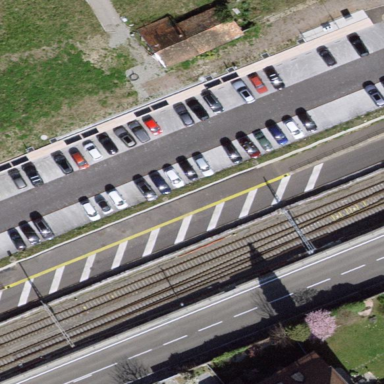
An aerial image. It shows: Parking area with asphalt surface next to building.